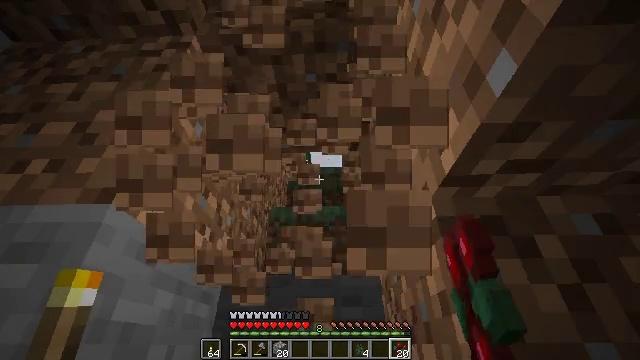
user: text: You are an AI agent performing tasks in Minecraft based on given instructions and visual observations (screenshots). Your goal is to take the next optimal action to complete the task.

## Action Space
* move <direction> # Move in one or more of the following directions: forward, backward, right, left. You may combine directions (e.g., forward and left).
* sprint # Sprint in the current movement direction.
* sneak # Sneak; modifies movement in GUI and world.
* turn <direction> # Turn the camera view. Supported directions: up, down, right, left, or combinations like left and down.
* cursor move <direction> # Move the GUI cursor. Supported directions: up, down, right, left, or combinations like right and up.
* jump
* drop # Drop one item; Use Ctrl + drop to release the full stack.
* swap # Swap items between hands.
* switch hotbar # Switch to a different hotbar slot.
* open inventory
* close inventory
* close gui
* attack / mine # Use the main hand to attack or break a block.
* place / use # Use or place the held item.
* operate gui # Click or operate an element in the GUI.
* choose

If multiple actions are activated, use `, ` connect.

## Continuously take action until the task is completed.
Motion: motion action
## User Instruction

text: Collect dirt by holding left button.
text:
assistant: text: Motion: attack / mine